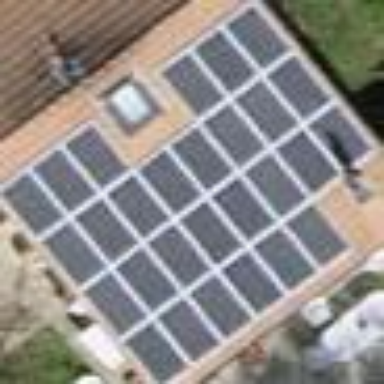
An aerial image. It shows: Solar power generator utilizing photovoltaic technology with solar photovoltaic panels.